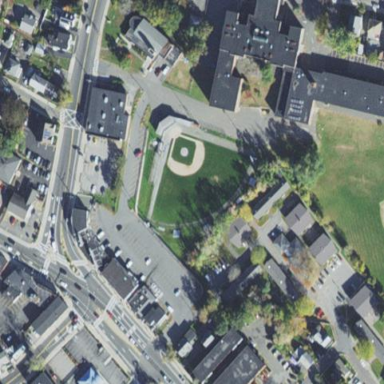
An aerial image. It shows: Baseball pitch for leisure and sports activities.